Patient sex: M
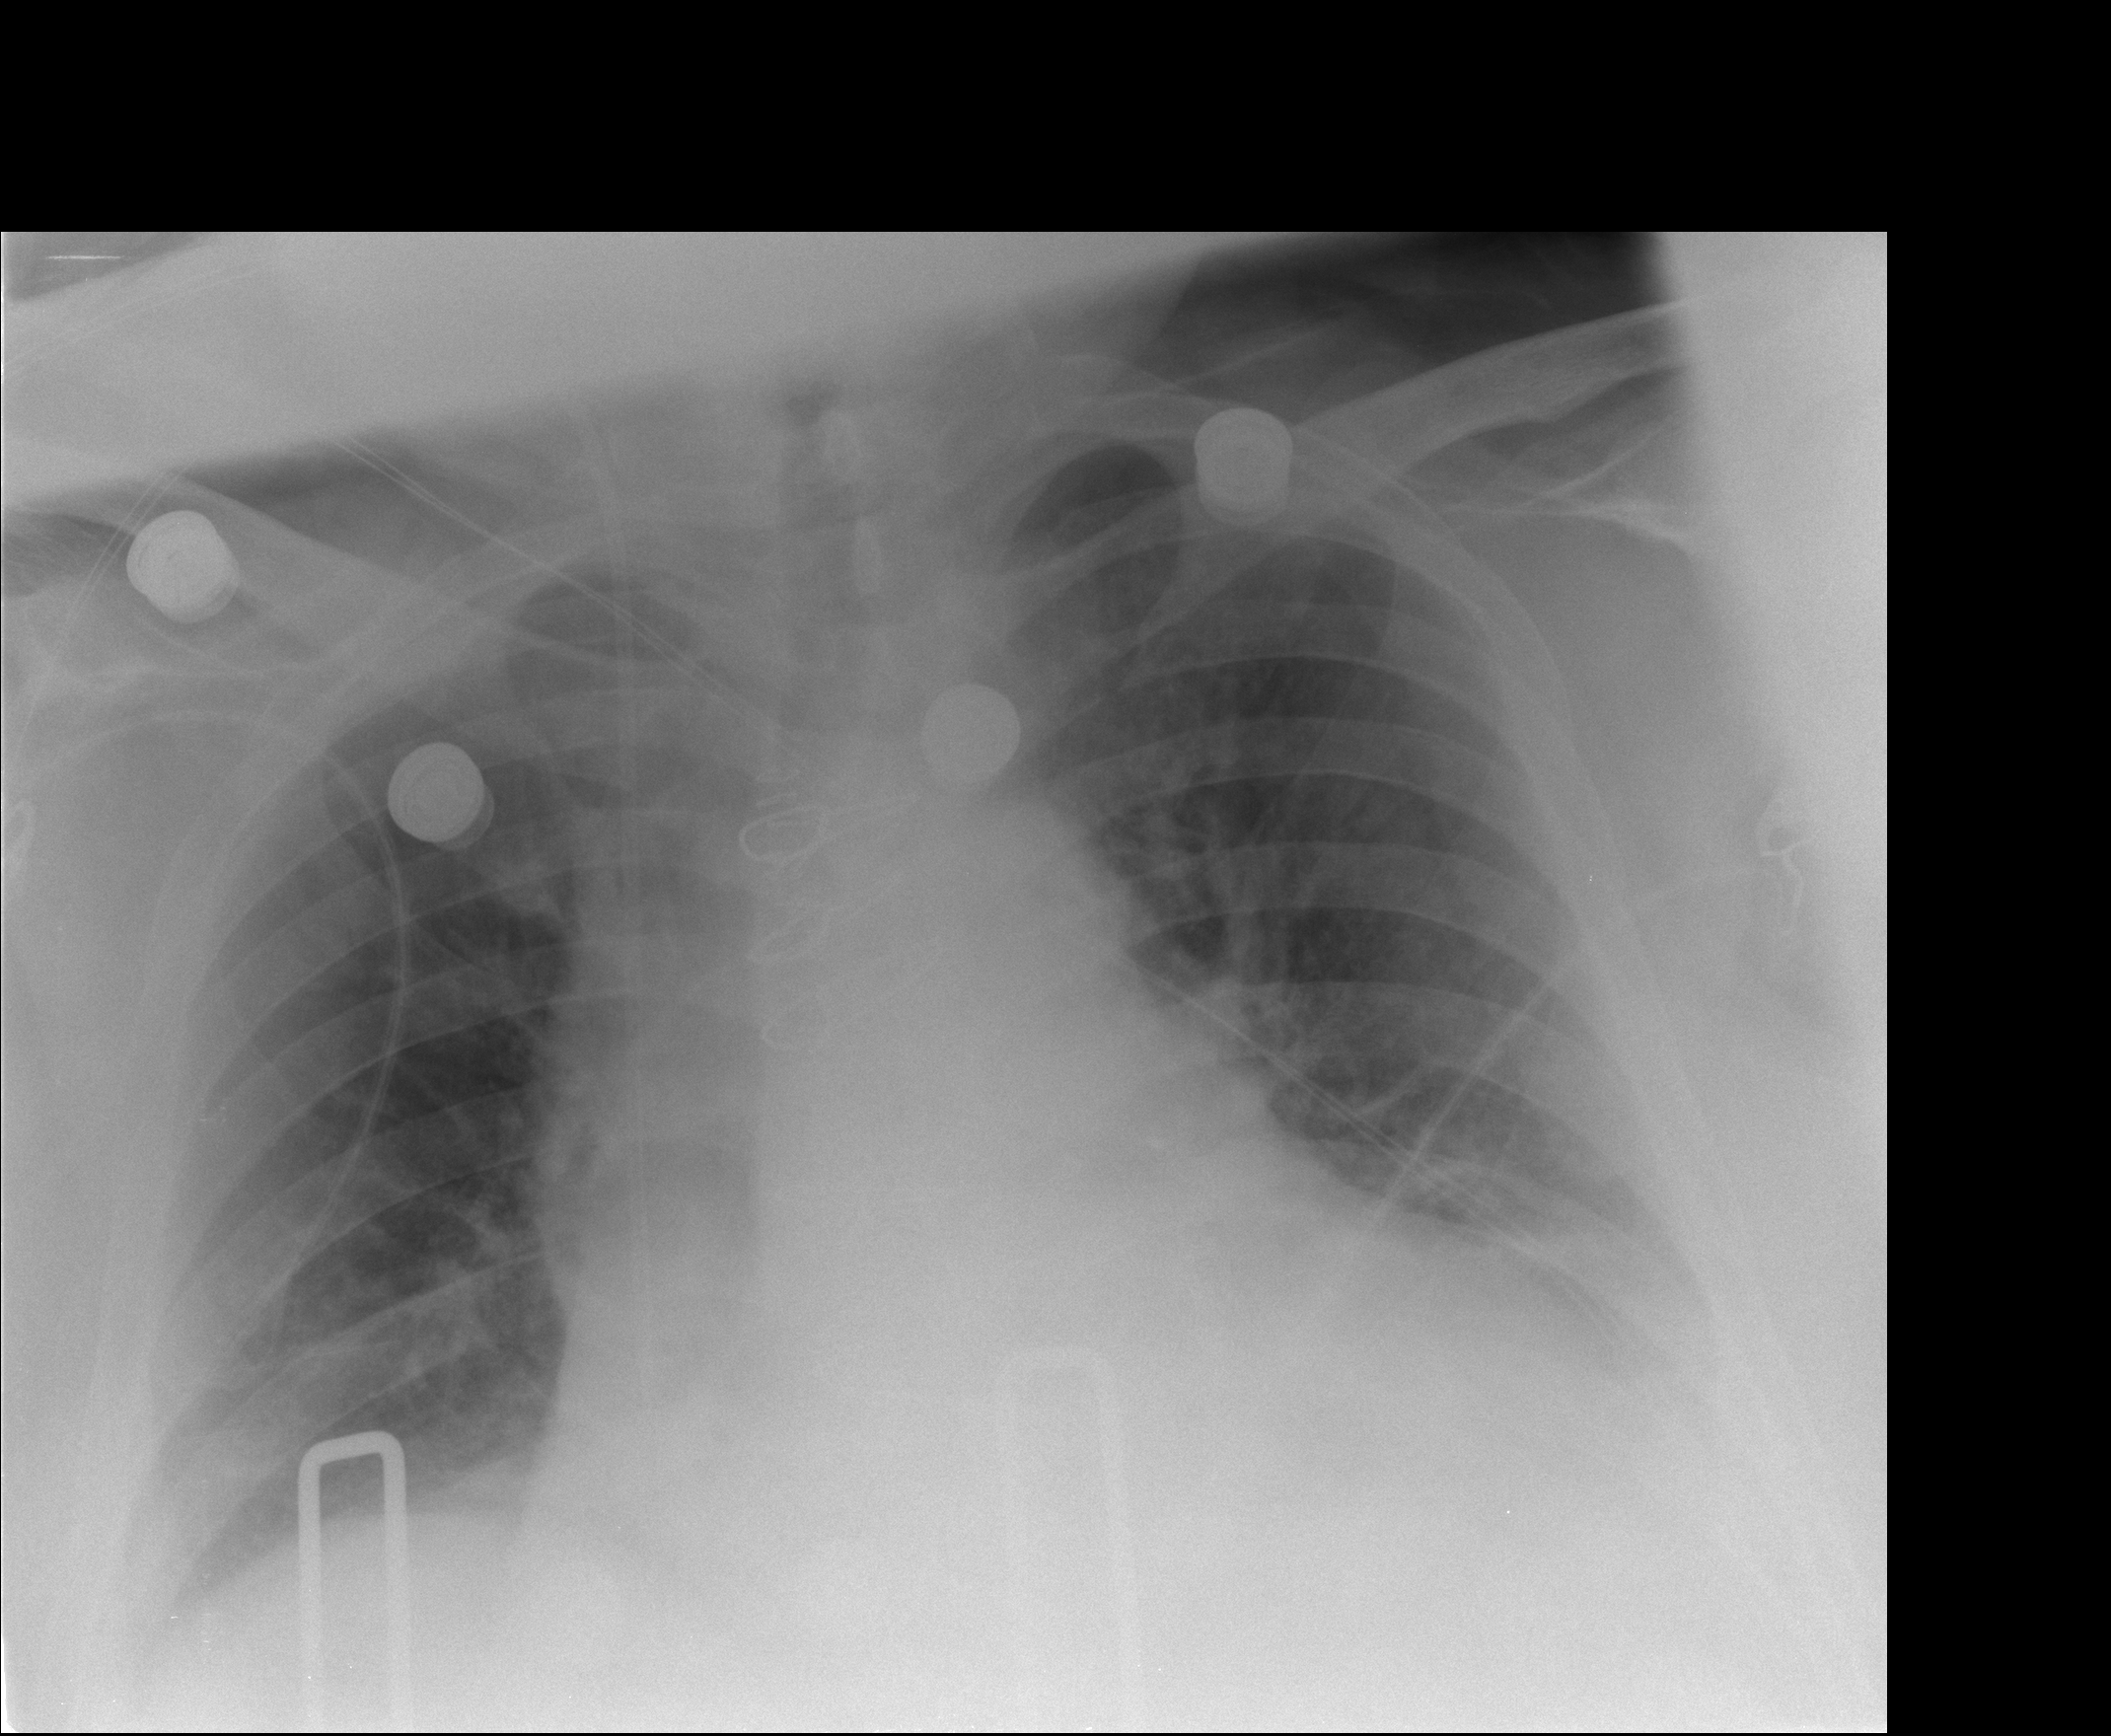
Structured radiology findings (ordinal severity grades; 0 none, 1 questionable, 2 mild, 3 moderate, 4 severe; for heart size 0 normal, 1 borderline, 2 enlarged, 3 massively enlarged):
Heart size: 2
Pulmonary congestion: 3
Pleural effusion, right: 2
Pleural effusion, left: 2
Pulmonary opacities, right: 0
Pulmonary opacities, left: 0
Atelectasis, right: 1
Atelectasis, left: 2